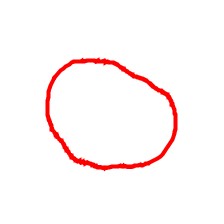
Shape: circle